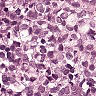
Metastatic tissue present: yes